Question: I have a data frame of vehicle trajectories. Here's a snapshot:
'''
> head(df)
vehicle frame globalx class velocity lane
1 2 43 <PHONE> 2 37.76 2
2 2 44 <PHONE> 2 37.90 2
3 2 45 <PHONE> 2 38.05 2
4 2 46 <PHONE> 2 38.18 2
5 2 47 <PHONE> 2 38.32 2
6 2 48 <PHONE> 2 38.44 2
'''
where, vehicle= vehicle id (repeats because same vehicle is observed in several time frames), frame= frame id of time frames in which it was observed, globalx = x coordinate of the front center of the vehicle, class=type of vehicle (1=motorcycle, 2=car, 3=truck), velocity=speed of vehicles in feet per second, lane= lane number (there are 6 lanes). I think following illustration will better explain the problem:

The 'frame' represents one tenth of a second i.e. one frame is 0.1 seconds long. At frame 't' the vehicle has globalx coordinate x(t) and at frame 't-1' (0.1 seconds before) it was x(t-1). The reference location is 'U'(globalx=<PHONE>) and I simply want a new column in df called 'u' which has 'yes' in the row where globalx of the vehicle was greater than reference coordinate at 'U' AND the previous consecutive globalx coordinate of this vehicle was less than reference coordinate at 'U'. This means that if df has 100 vehicles then there will be 100 'yes' in 'u' column because every vehicle will meet the above criteria once. I have tried to do this by running the function with ifelse and also tried to do the same using a for loop but it doesn't work for me. The output should have one new column:
'''
vehicle frame globalx class velocity lane u
'''
I tried using 'ifelse' inside for loop and a function but it doesn't work for me.
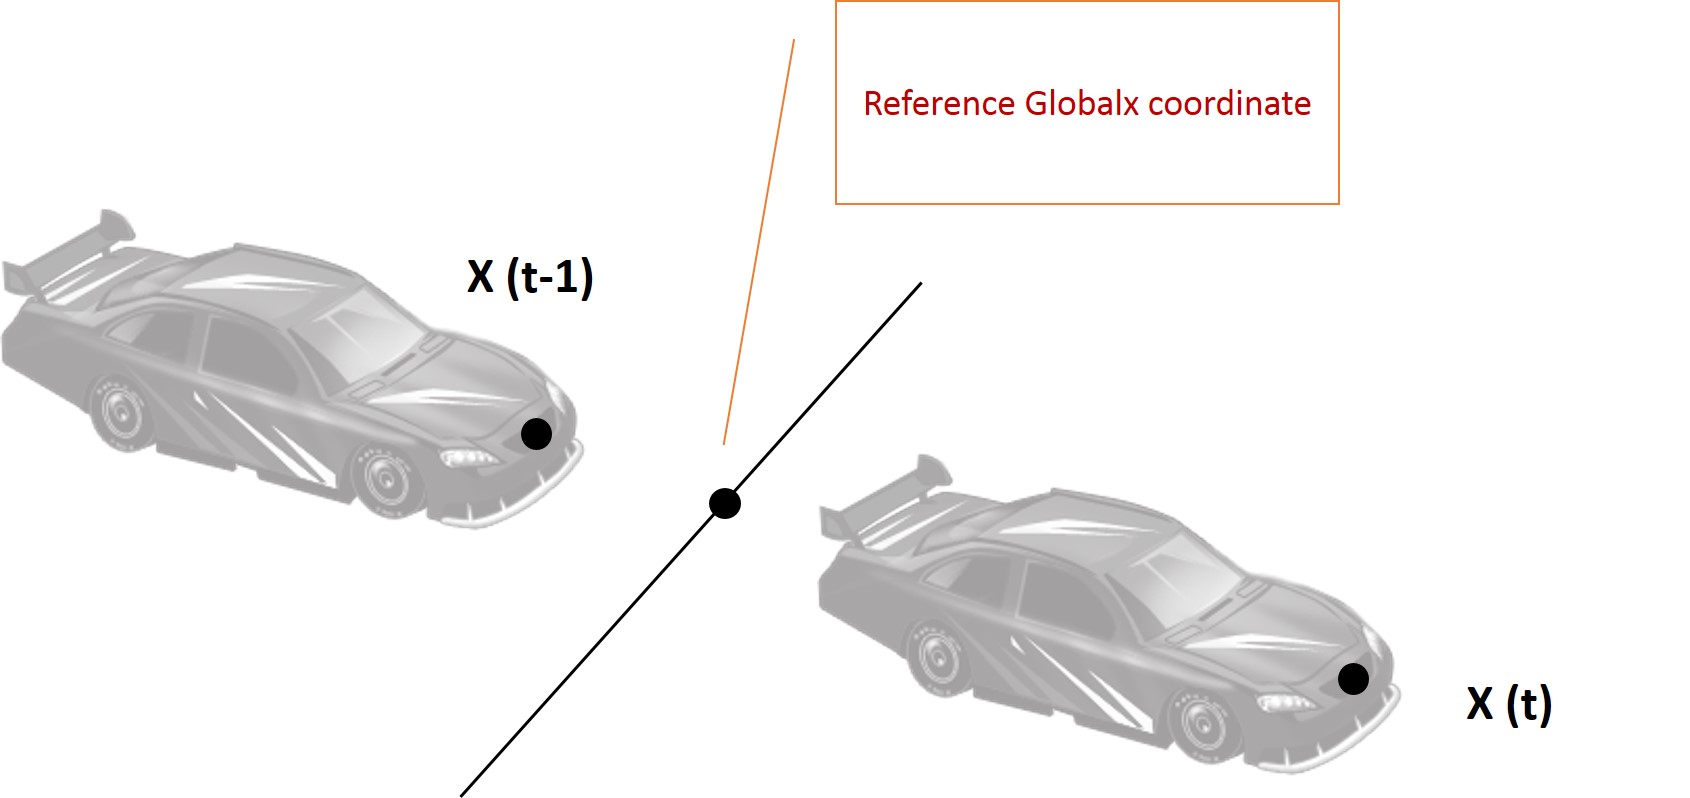
Answer: I assume the data frame is sorted primarily for 'vehicle' and secondarily for 'globalx'. If it's not you can do it by:
'''
idx <- with(df,order(vehicle,globalx))
df <- df[idx,]
'''
Now, you can perform it with the following vectorized operations:
'''
# example reference line
U <- <PHONE>
# adding the extra column
samecar <- duplicated(df[,"vehicle"])
passU <- c(FALSE,diff(sign(df[,"globalx"]-U+1e-10))>0)
df[,"u"] <- ifelse(samecar & passU,"yes","no")
'''